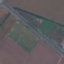
Land use / land cover: Highway